RGB frame:
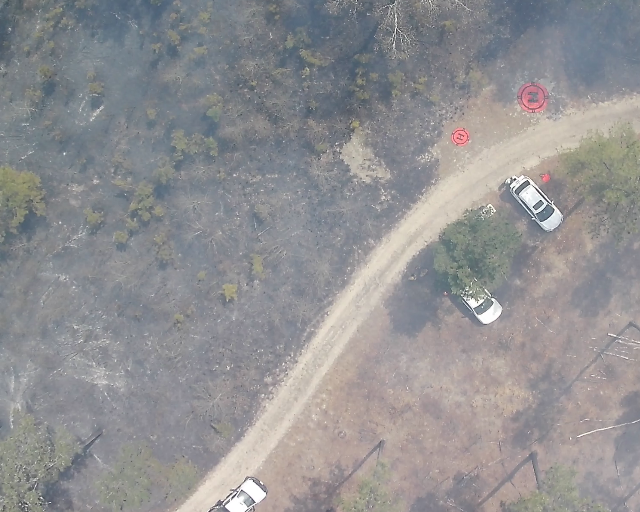
Thermal frame:
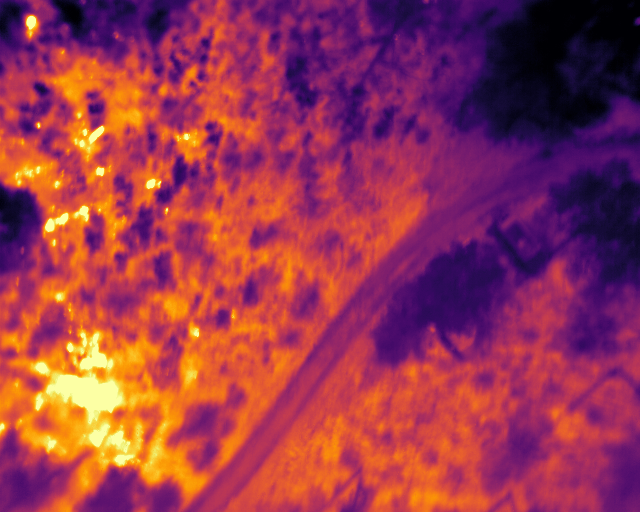
Captured: 2026-02-26 03:39:51
Pixels at or above 80 °C: 995 (fraction of frame: 0.003036)